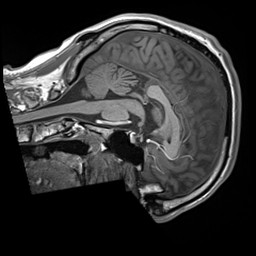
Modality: T1w
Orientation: sagittal
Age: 27
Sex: male
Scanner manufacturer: siemens
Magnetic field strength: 3 T
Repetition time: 1.8 s
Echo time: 0.00232 s